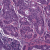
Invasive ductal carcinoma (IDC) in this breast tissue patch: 0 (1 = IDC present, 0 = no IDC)